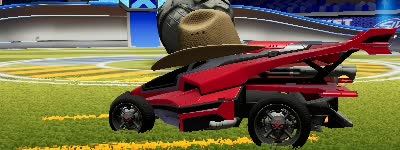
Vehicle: aftershock